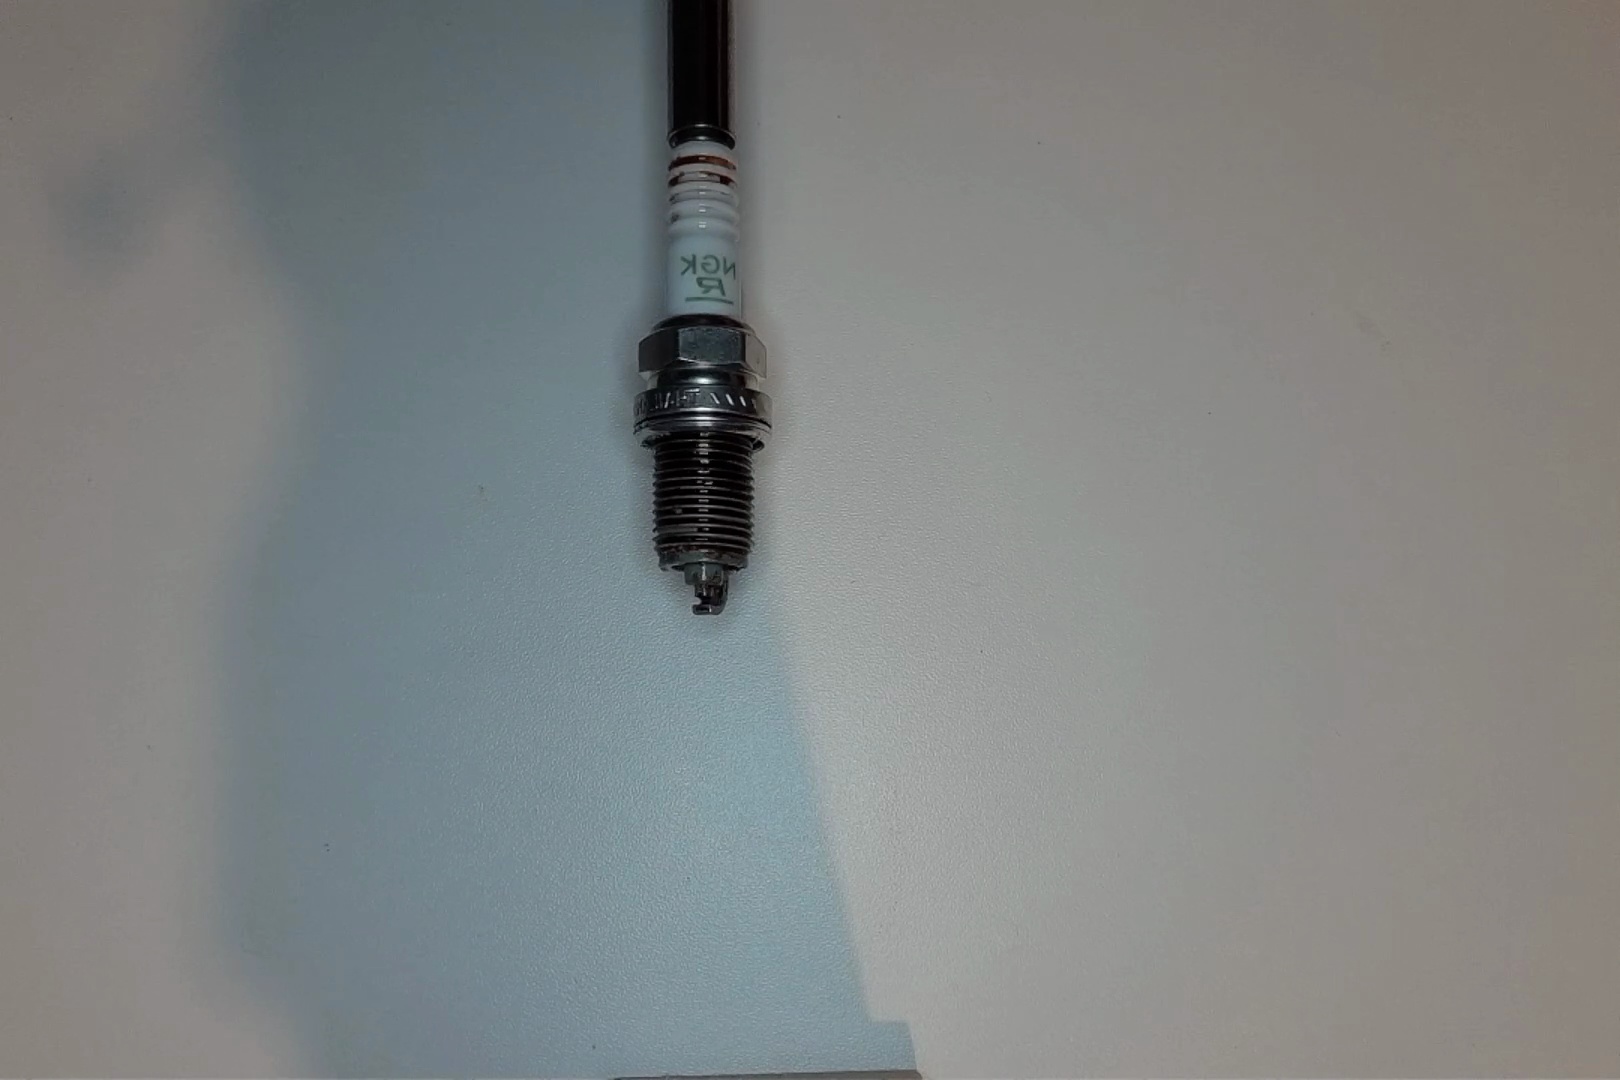
Label: anomaly